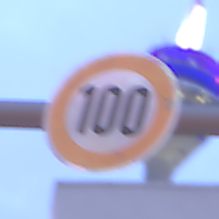
Verkehrszeichen: Geschwindigkeit100
Umgebung: Outdoor, Urban
Tageszeit: Night
Wetter: PartlyCloudy
Licht: Artificial
Jahreszeit: NotSpecified
Kontrast: HighContrast